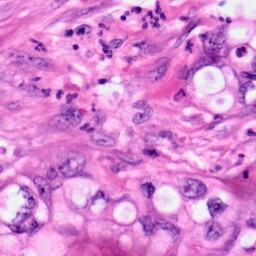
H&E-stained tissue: Pancreatic